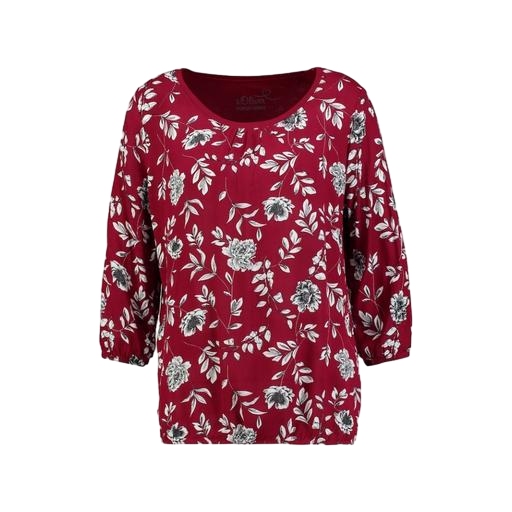
red plus size printed t-shirt only macy, red printed three-quarter sleeve, red printed t-shirt only macy, white background